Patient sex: M
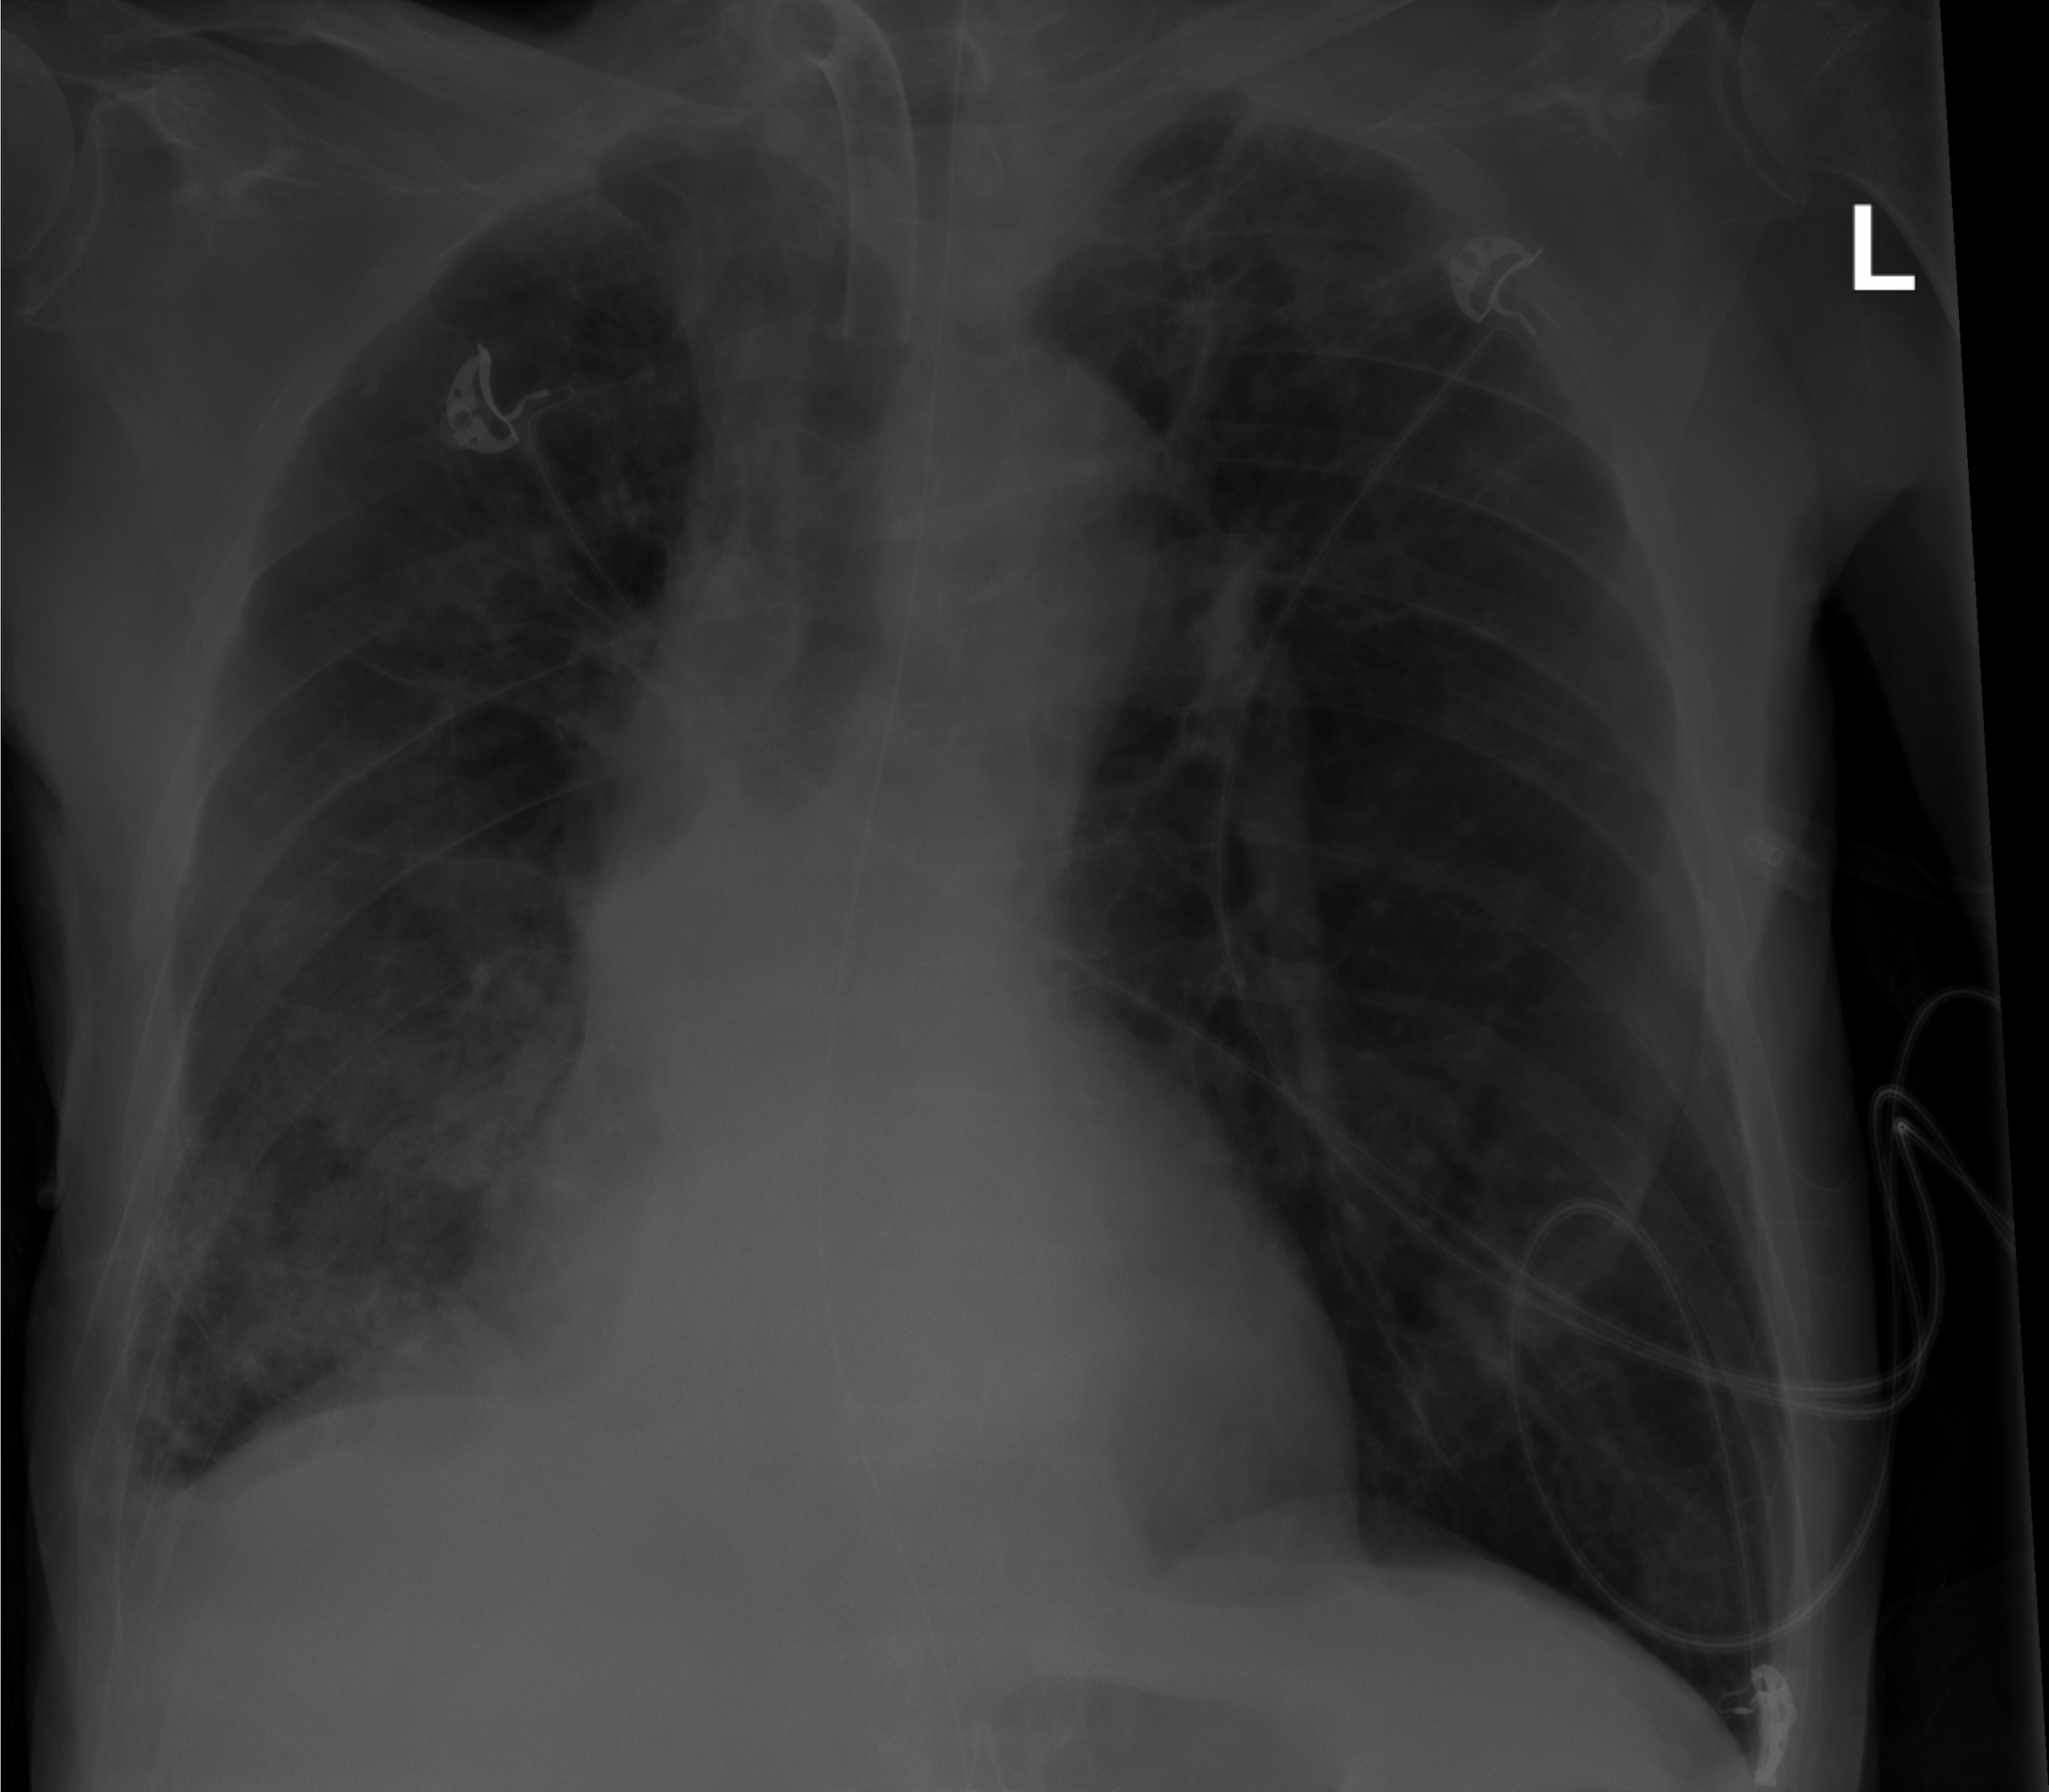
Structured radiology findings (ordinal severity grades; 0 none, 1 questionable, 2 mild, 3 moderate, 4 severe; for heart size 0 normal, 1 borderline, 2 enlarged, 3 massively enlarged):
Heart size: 0
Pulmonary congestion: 0
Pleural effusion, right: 0
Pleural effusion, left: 0
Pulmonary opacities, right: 2
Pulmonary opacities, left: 0
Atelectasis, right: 2
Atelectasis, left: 0